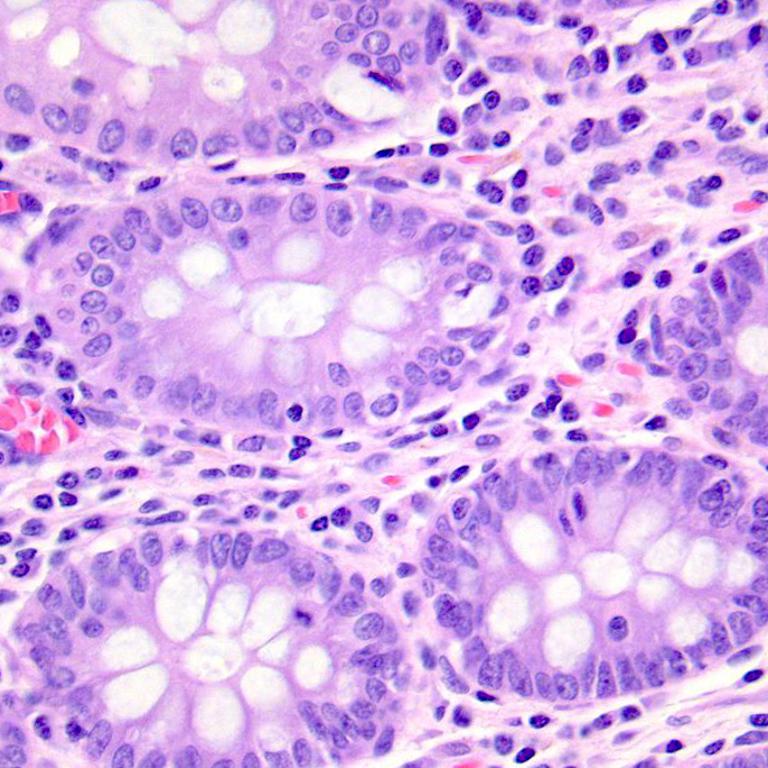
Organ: colon
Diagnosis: benign